Field crop: maize
Growth stage: 2
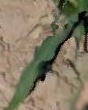
Species: maize